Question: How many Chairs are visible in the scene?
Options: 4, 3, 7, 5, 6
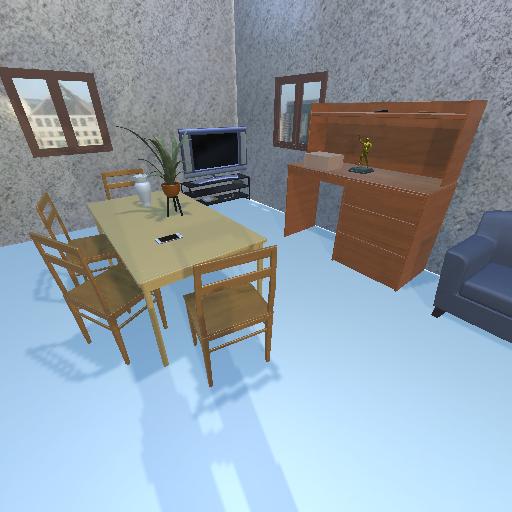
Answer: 4